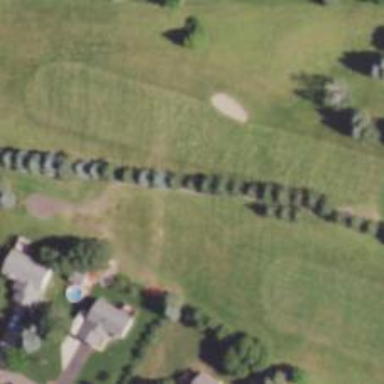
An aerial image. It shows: Path used for both walking and golf.